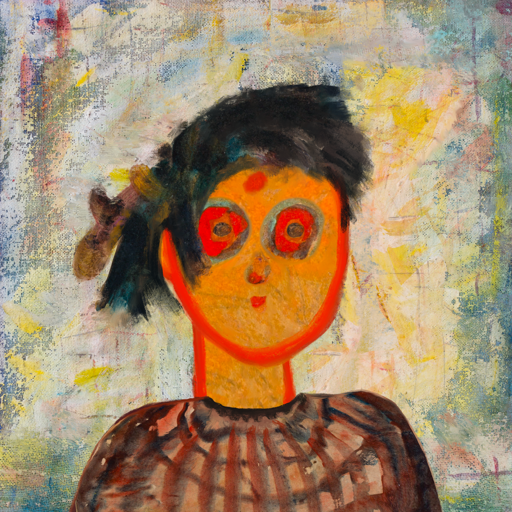
Background: Irani, Head And Neck Front: Sisters, Face Front: Sisters, Bust: Orphan, Hair Front: Pipe, Head Accessory: Blank, Second Necklace: Blank, Necklace: Blank, Baby: Blank